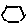
Label: hexagon